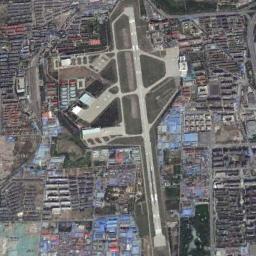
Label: airport